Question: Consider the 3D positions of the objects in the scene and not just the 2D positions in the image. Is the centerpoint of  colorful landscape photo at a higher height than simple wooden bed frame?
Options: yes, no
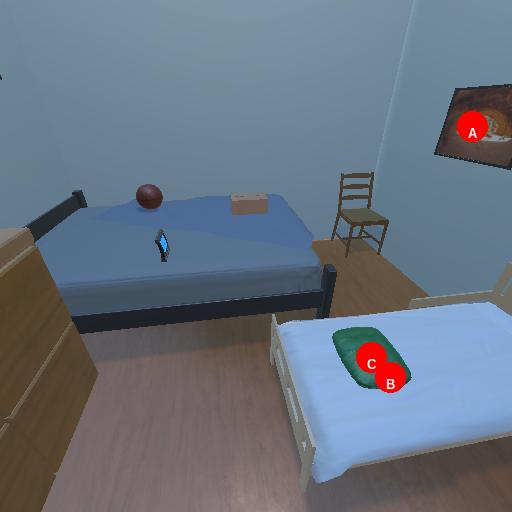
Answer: yes